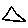
Label: triangle